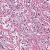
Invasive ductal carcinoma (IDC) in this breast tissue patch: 1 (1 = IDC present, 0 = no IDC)